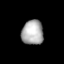
Tissue: lung
Cell type: Fibroblasts
Senescence score: 0.5474
Nuclear area (px): 525
Mean DAPI intensity: 172.131